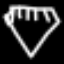
Label: diamond